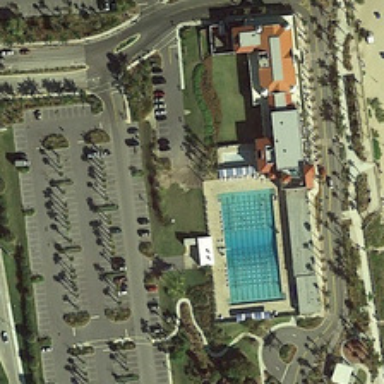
Several buildings and a large parking lot are in a resort .